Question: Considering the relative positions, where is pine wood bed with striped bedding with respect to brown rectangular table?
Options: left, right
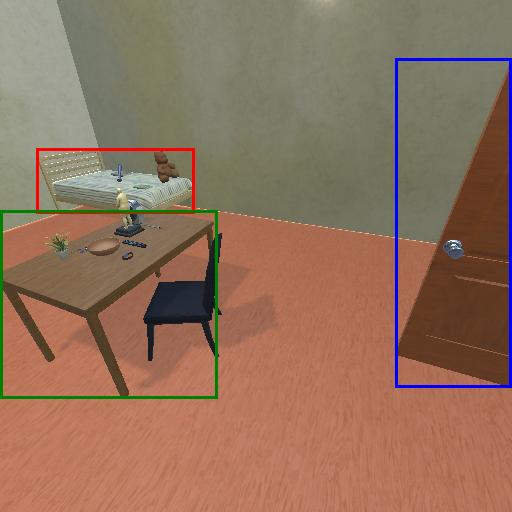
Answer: left